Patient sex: M
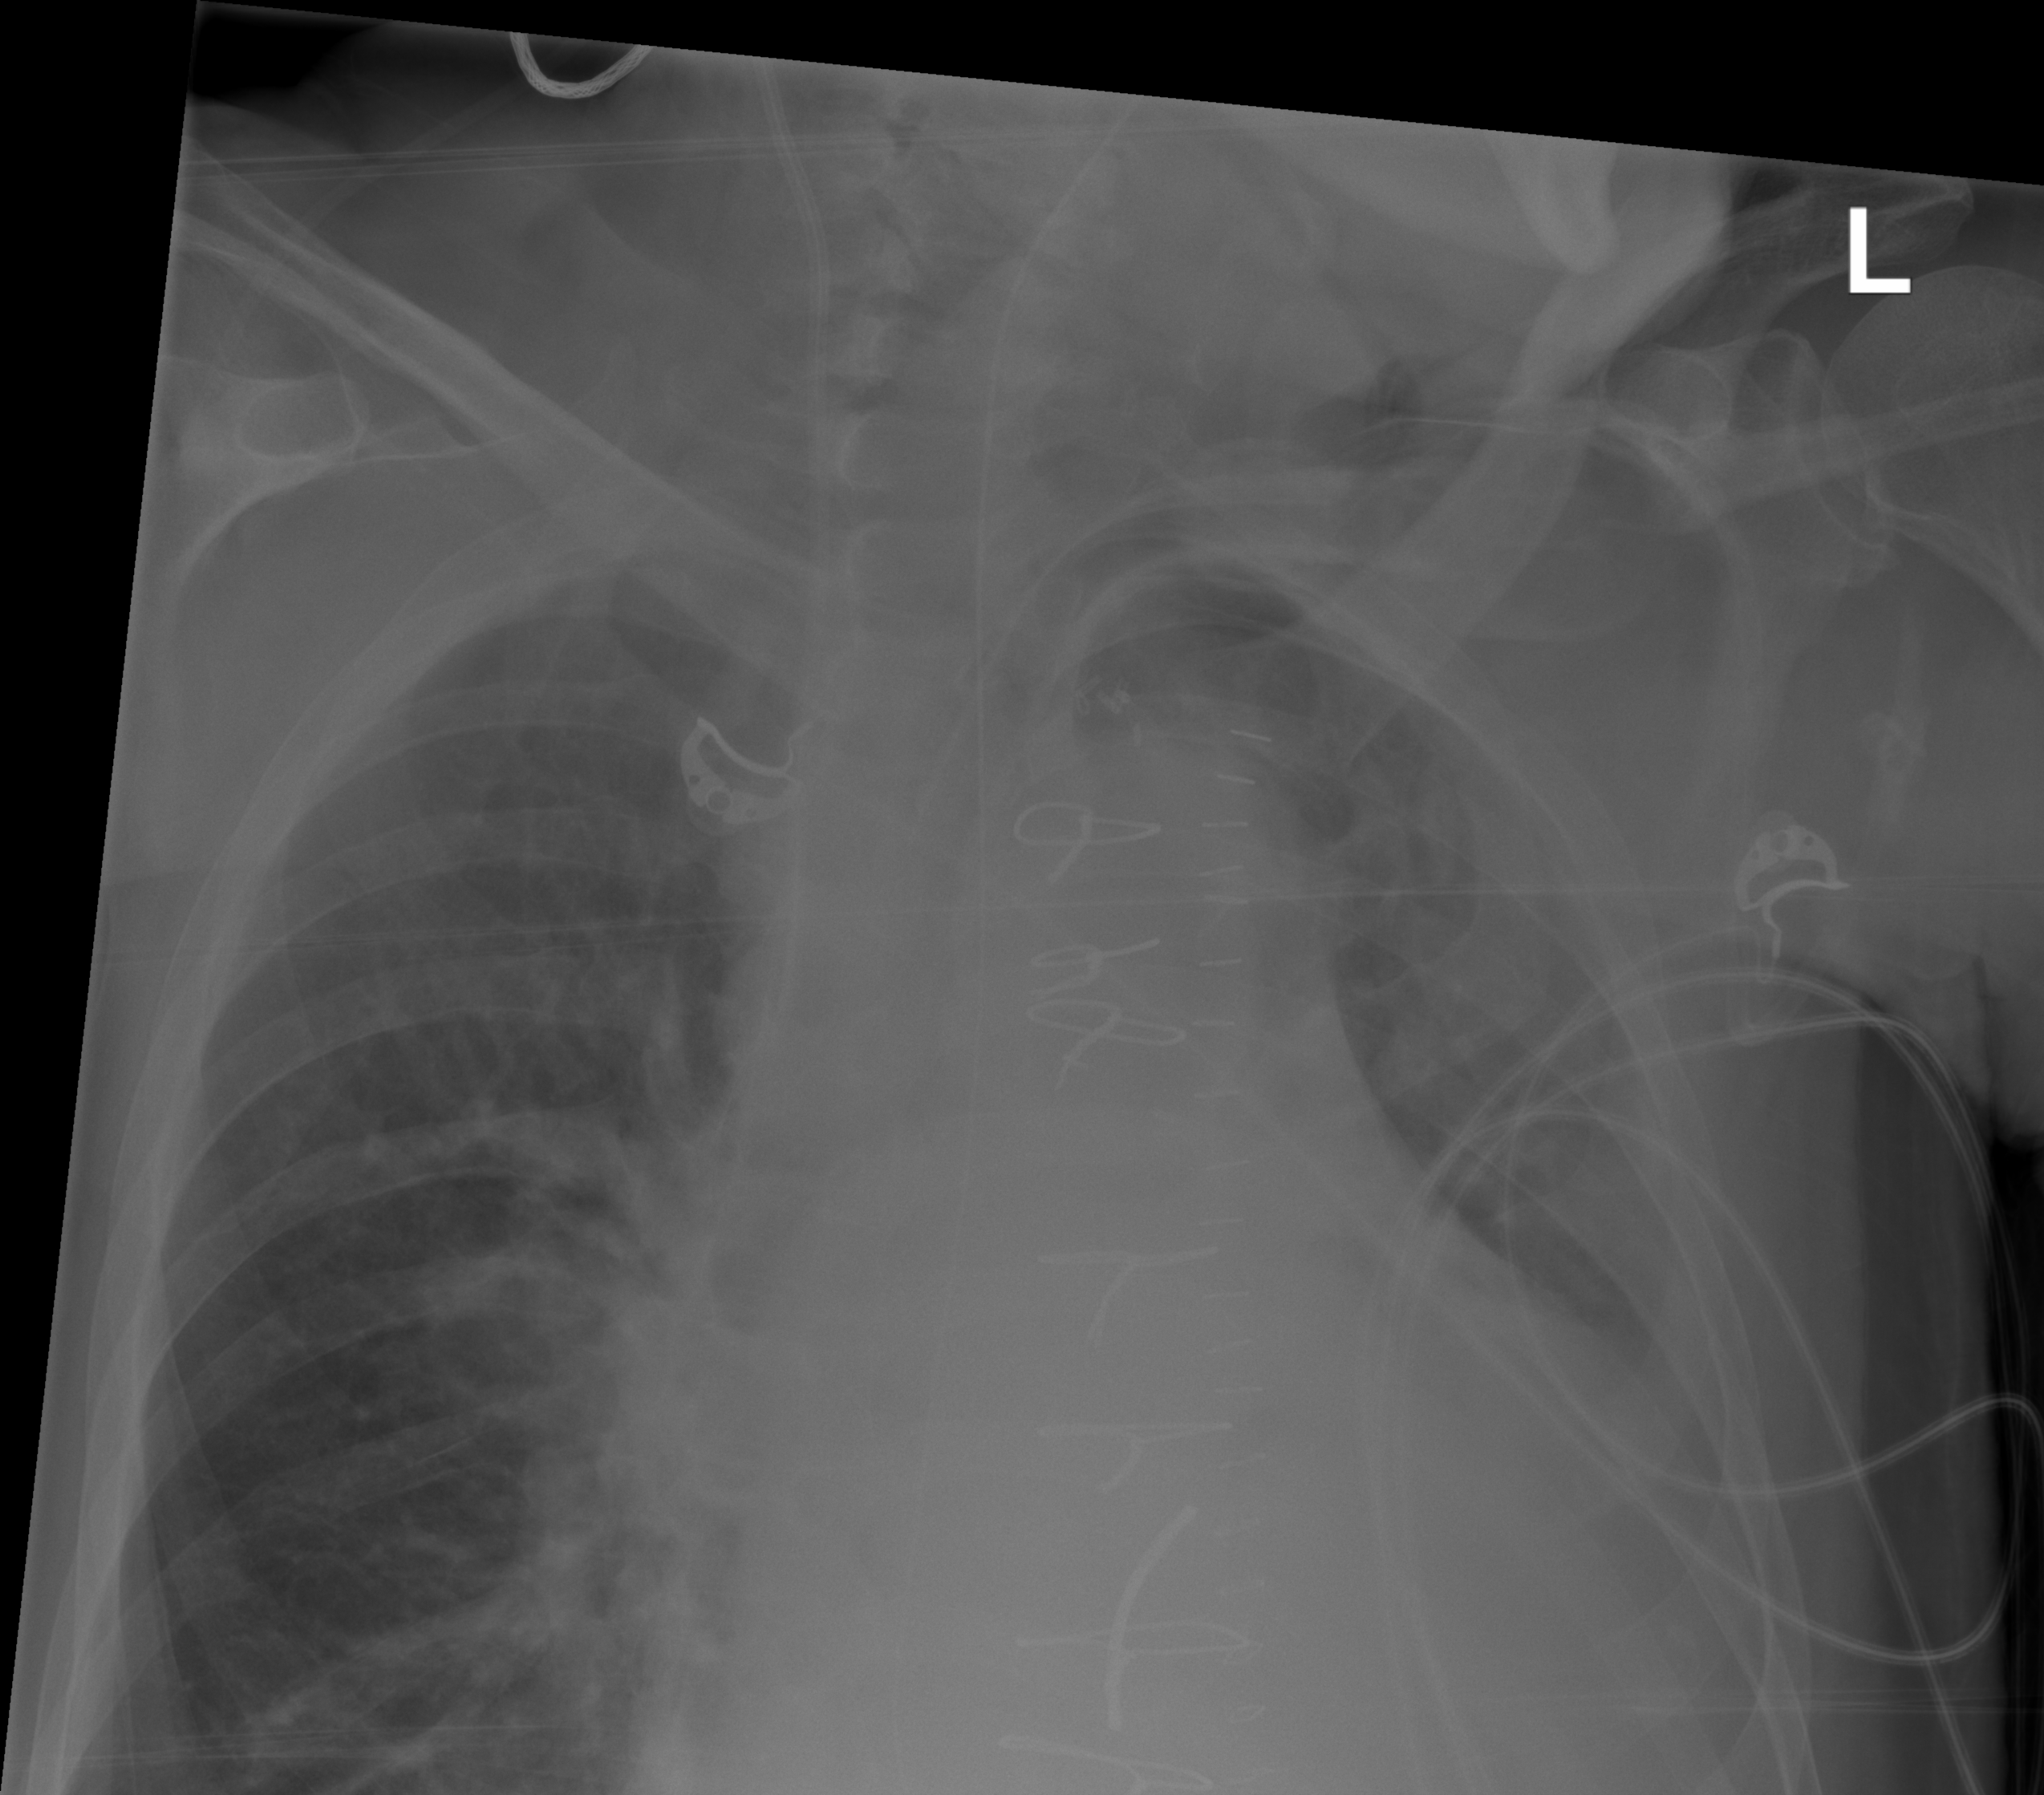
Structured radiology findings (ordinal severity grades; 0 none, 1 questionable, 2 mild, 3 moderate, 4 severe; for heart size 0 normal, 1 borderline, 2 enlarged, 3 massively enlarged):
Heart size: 2
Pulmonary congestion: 2
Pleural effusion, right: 0
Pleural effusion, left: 1
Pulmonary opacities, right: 0
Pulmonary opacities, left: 0
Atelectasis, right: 2
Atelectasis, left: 2